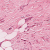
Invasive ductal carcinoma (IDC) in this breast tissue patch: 1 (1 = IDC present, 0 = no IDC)